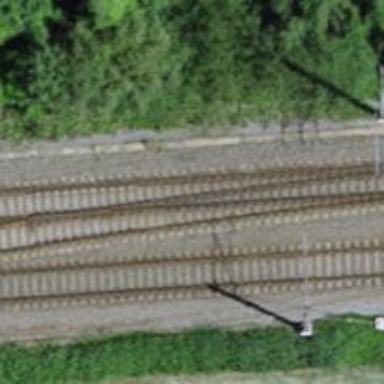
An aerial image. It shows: Single-track railway siding with electrified contact lines.